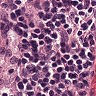
Metastatic tissue present: no